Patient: sex M, age 63
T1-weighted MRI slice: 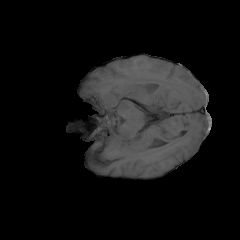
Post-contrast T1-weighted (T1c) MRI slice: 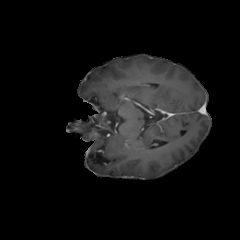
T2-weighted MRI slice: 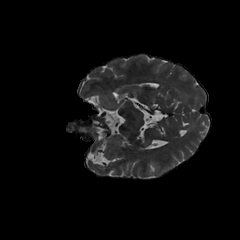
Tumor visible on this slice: no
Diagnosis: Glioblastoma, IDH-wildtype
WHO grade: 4